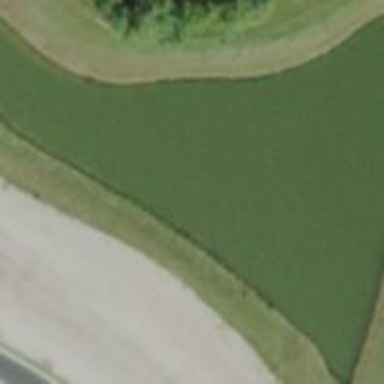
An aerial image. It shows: Pond with natural water.